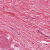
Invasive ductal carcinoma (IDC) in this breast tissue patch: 0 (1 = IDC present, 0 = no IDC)